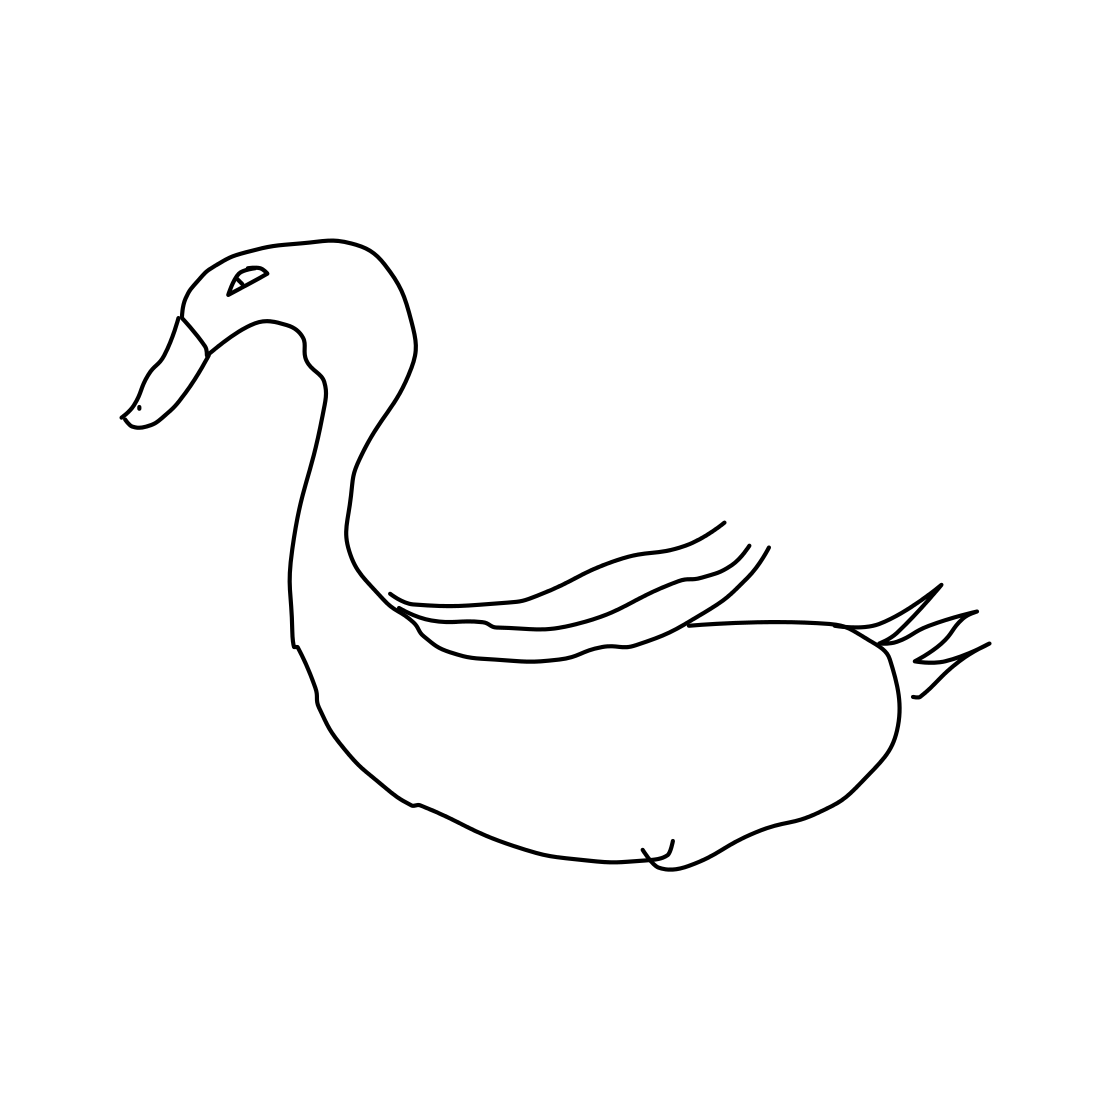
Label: swan